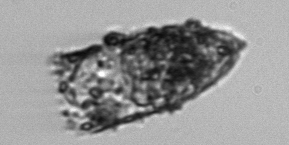
Label: Tintinnopsis